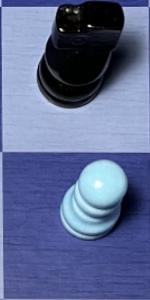
Label: Pawn_White